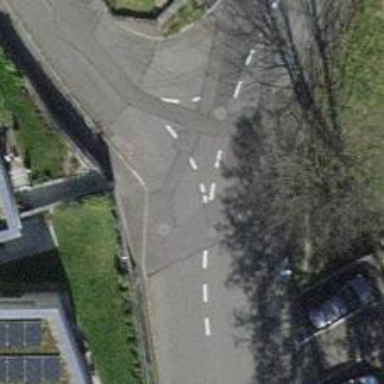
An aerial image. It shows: Residential road with fine gravel surface.